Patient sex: M
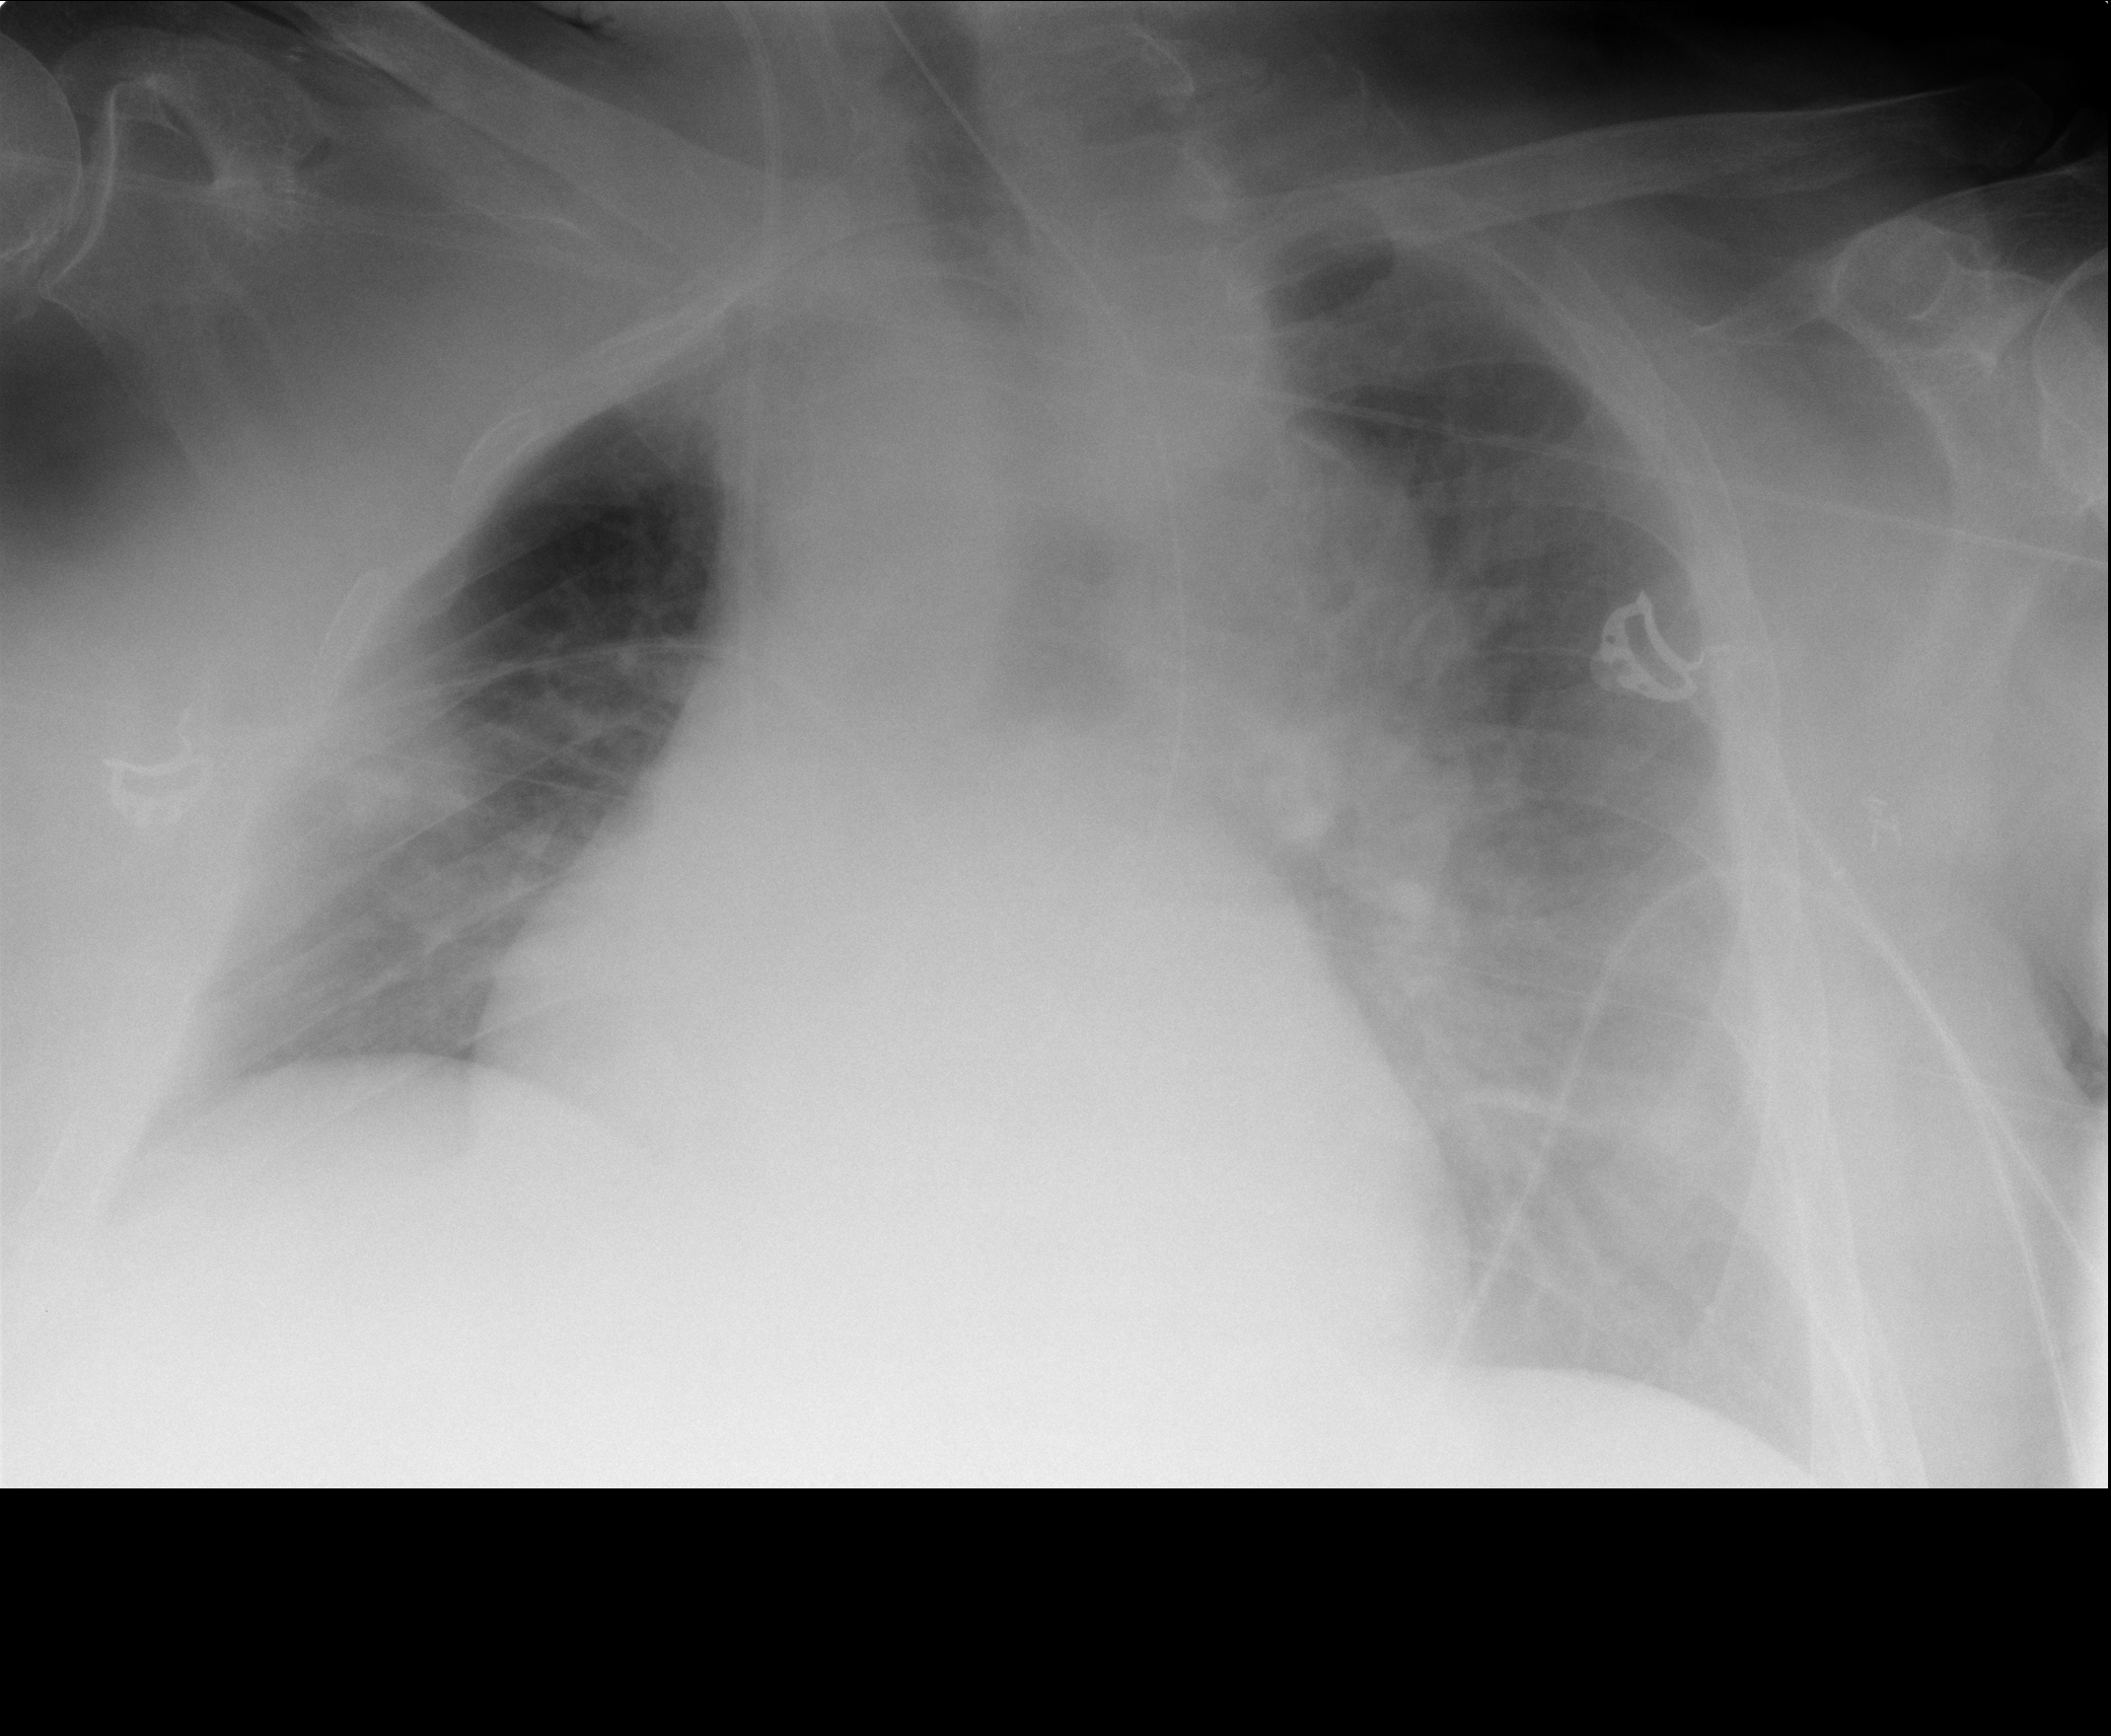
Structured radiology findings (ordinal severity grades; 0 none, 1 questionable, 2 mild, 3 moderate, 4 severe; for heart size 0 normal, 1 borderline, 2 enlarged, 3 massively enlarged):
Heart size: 2
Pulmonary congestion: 2
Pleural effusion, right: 1
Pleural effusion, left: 2
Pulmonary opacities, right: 3
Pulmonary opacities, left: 3
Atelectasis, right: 2
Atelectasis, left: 2